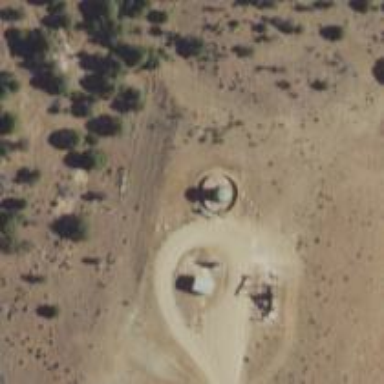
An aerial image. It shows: Storage tank with man-made structure.